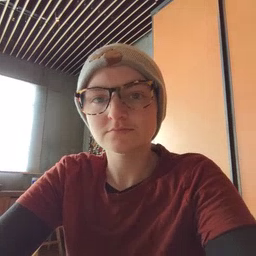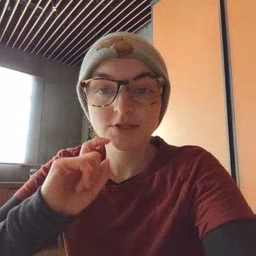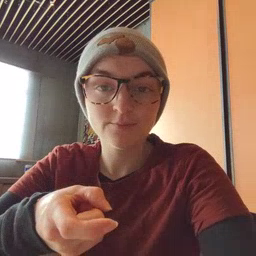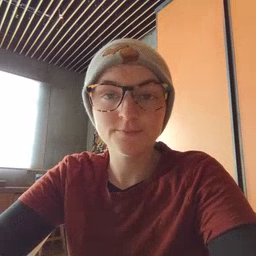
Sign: gift